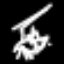
Label: frog